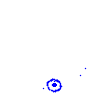
Particle: electron